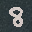
Label: 8